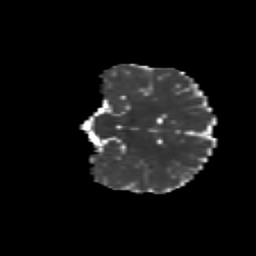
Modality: MD
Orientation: coronal
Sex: female
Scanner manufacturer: siemens
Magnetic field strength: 3 T
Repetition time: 5 s
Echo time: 0.071 s